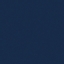
Label: SeaLake